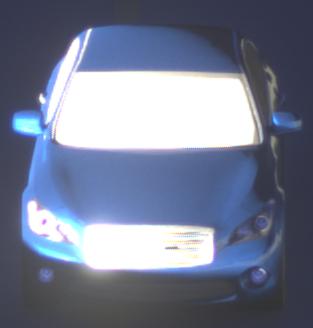
Make: Infiniti
Model: M 37
Detailed model: M (Y51)
Model produced from: 2010/10
Model produced until: 2013/11
Doors: 4
Color: blue
Road condition: dry road
Daytime: sunrise or sunset
Contrast: high contrast